Question: I am using angular js and data-ng-repeat to get data.
Below is my HTML.
'''
<div id="newsslide" class="owl-carousel owl-theme">
<div class="item darkCyan" data-ng-repeat="items in NewsList">
Hello
</div>
</div>
'''
Here is my JS
'''
$scope.getNewsList = function (Id) {
var getData = HomeService.getNewsList(Id);
getData.then(function (_result) {
$scope.getMediaList(Id);
if (_result.data.length > 0) {
$scope.NewsList = _result.data;
$scope.NewsNoRecords = false;
$timeout(function () {
$("#newsslide").owlCarousel({
items: 3,
nav: false,
dots: true,
rtl:true,
// autoPlay: 3000,
navText: [
"<i class='fa fa-angle-left'></i>",
"<i class='fa fa-angle-right'></i>"
]
});
}, 1000);
}
else {
$scope.NewsNoRecords = true;
}
}, function (errorMsg) {
$scope.loadingDataEntryList = false;
console.log('Error in getting records - ' + JSON.stringify(errorMsg))
});
}
'''
Data is binding Fine. But it shows
> TypeError: $(...).owlCarousel is not a function.
I also tried to run '$("#newsslide").owlCarousel({});' through pasting in chrome developer console. I got error
> Uncaught TypeError: $(...).owlCarousel is not a function
at Anonymous:1:18.
Below is library sequence i added, [jQuery library was in head tag before this image. and thats why it cause problem]
[
I have searched a lot. Please help. Thanks
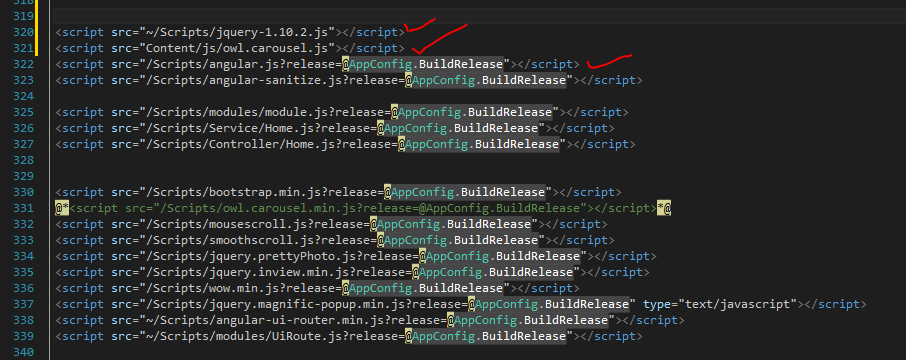
Answer: These can be the potential reason.
1. It seems you have not added Jquery
2. Or Jquery is added after Angularjs
3. haven't added the "owl carousel" JS file
You need to add jquery before angularjs.
'''
<script src="jquery.min.js"></script>
<script src="angular.min.js"></script>
'''